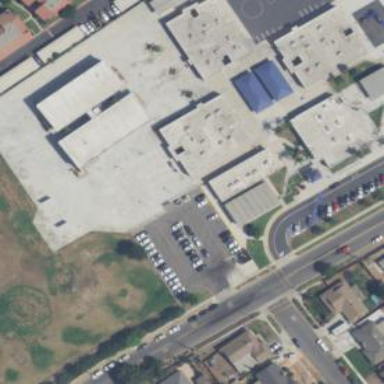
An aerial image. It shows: School.